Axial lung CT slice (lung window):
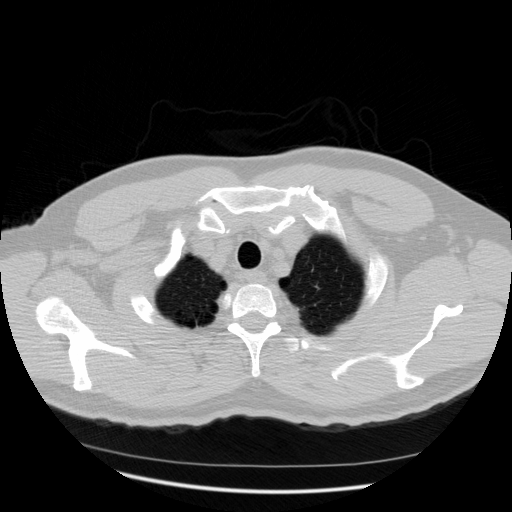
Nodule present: no